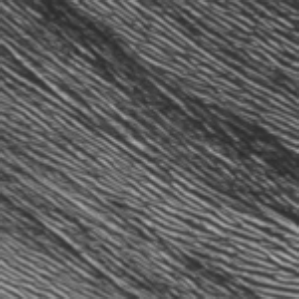
Label: frost